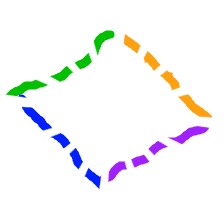
Shape: rhombus